Question: Homework.
I am new to R and statistics. I have a problem where is should implement a user defined function that takes degrees of freedom ("df") and a data set as arguments and returns the minus-log-likelihood.
It is assmued that the data is chi-squared distrbuted with "df" degrees of freedom.
I know the minus-log-likelihood is defined as:

I will only apply this function to the same data set, so my function can have the signature: loglike <- function(df)
Edit: I followed the user shadows advice and tried to write the function:
'''
loglike <- function(df) {
value <- sum(-log(dchisq(data, df)))
return(value)
}
'''
Can this be right?
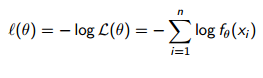
Answer: The log likelihood:
'''
minusLogLike <- function(df, data) -sum(dchisq(data, df, log=TRUE))
'''
Notice the use of 'log=TRUE'. A little example of estimating by MLE follows:
'''
dat <- rchisq(100,5)
optim(2, minusLogLike, lower=1, upper=10, method="Brent", data=dat)
'''